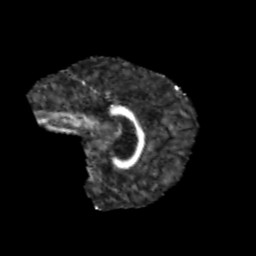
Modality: FA
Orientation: sagittal
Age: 11
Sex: male
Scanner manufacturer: siemens
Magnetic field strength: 3 T
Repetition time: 3.8 s
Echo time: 0.07 s